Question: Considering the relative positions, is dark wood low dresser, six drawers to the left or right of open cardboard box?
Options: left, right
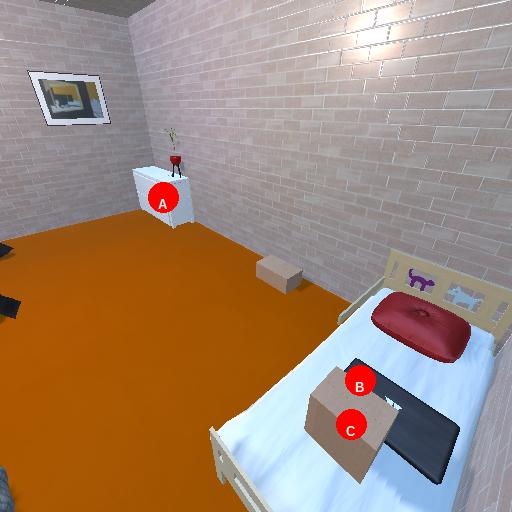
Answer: left